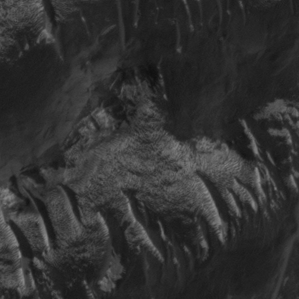
Label: frost